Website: bh-photo
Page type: payment
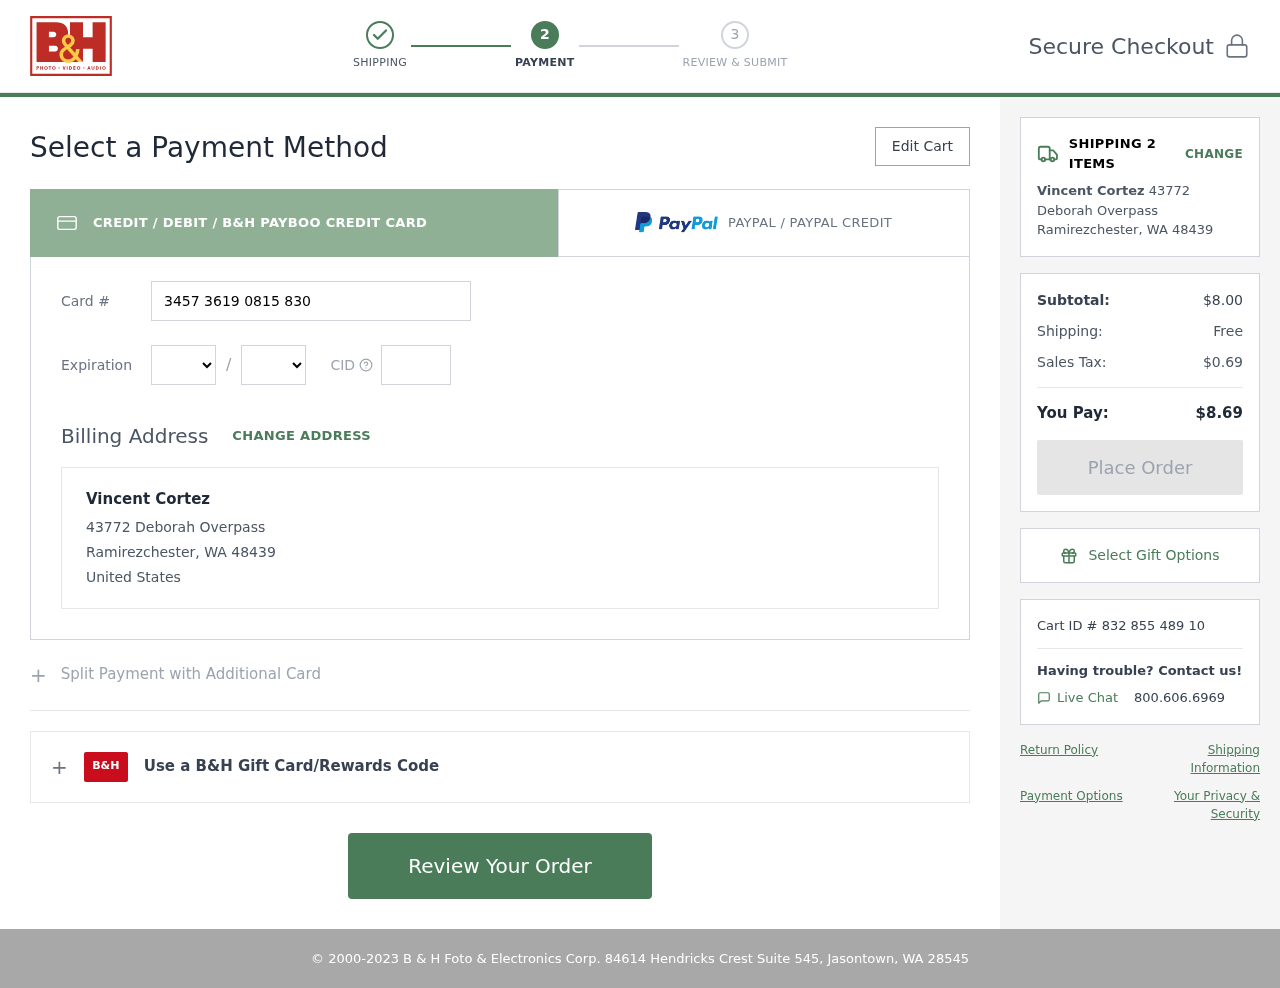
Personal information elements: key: PII_CARD_CVV
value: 3587
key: PII_CARD_EXPIRY_MONTH
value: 06
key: PII_CARD_EXPIRY_YEAR
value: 26
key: PII_CARD_NUMBER
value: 3457 3619 0815 830
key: PII_CITY_STATE_ZIP
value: Ramirezchester, WA 48439
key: PII_COUNTRY
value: United States
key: PII_FULLNAME
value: Vincent Cortez
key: PII_STREET
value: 43772 Deborah Overpass
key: PII_FULLNAME2
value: Vincent Cortez
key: PII_CITY
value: Ramirezchester
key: PII_STATE_ABBR
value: WA
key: PII_POSTCODE
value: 48439
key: PII_POSTCODE_FULL
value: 48439
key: PII_CITY_STATE
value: Ramirezchester, WA
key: PII_POSTCODE_NUMERIC
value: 48439
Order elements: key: ORDER_NUM_ITEMS
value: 2
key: ORDER_SUBTOTAL
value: $8.00
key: ORDER_SHIPPING_COST
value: Free
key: ORDER_TAX
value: $0.69
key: ORDER_TOTAL
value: $8.69
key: ORDER_ID
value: Cart ID # 832 855 489 10